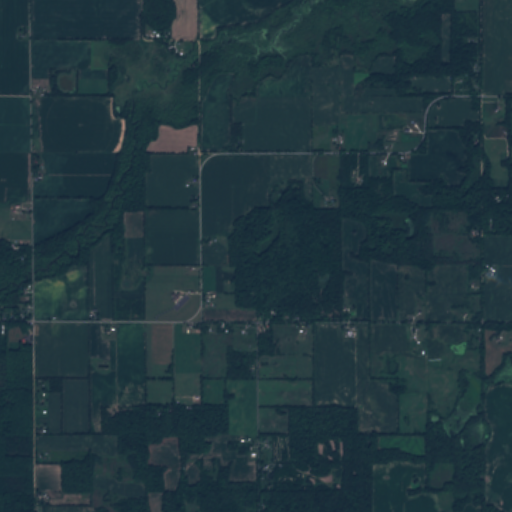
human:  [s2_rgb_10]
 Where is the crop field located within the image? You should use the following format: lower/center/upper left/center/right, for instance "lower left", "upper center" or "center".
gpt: The crop field is located in the upper right of the image.
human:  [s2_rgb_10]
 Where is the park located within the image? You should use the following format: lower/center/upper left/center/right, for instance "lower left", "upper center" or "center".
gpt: There is no park in the image.